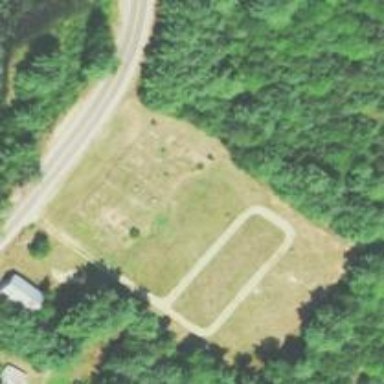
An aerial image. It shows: Cemetery.